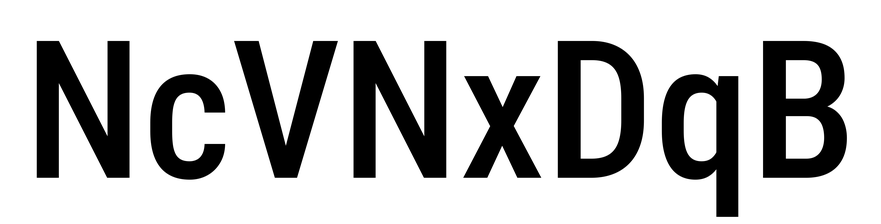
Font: Roboto_Condensed_Medium